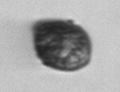
Label: Kryptoperidinium_triquetrum